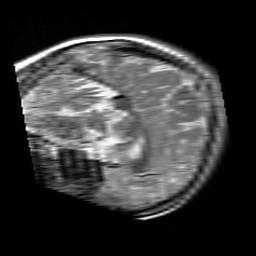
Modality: T2w
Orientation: sagittal
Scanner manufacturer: siemens
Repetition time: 3.9 s
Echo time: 0.076 s